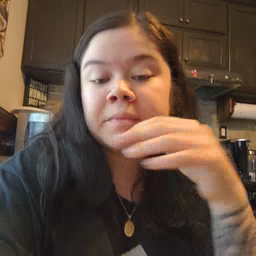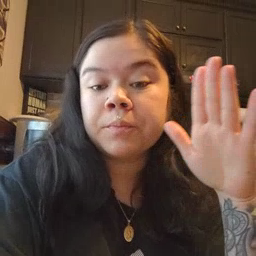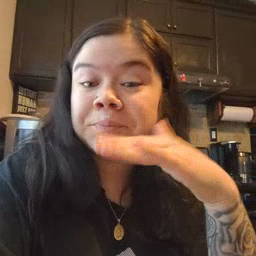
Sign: smile